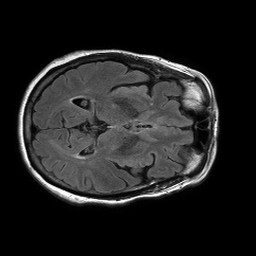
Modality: FLAIR
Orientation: axial
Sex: female
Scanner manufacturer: philips
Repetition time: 11 s
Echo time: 0.125 s